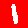
Digit: 1